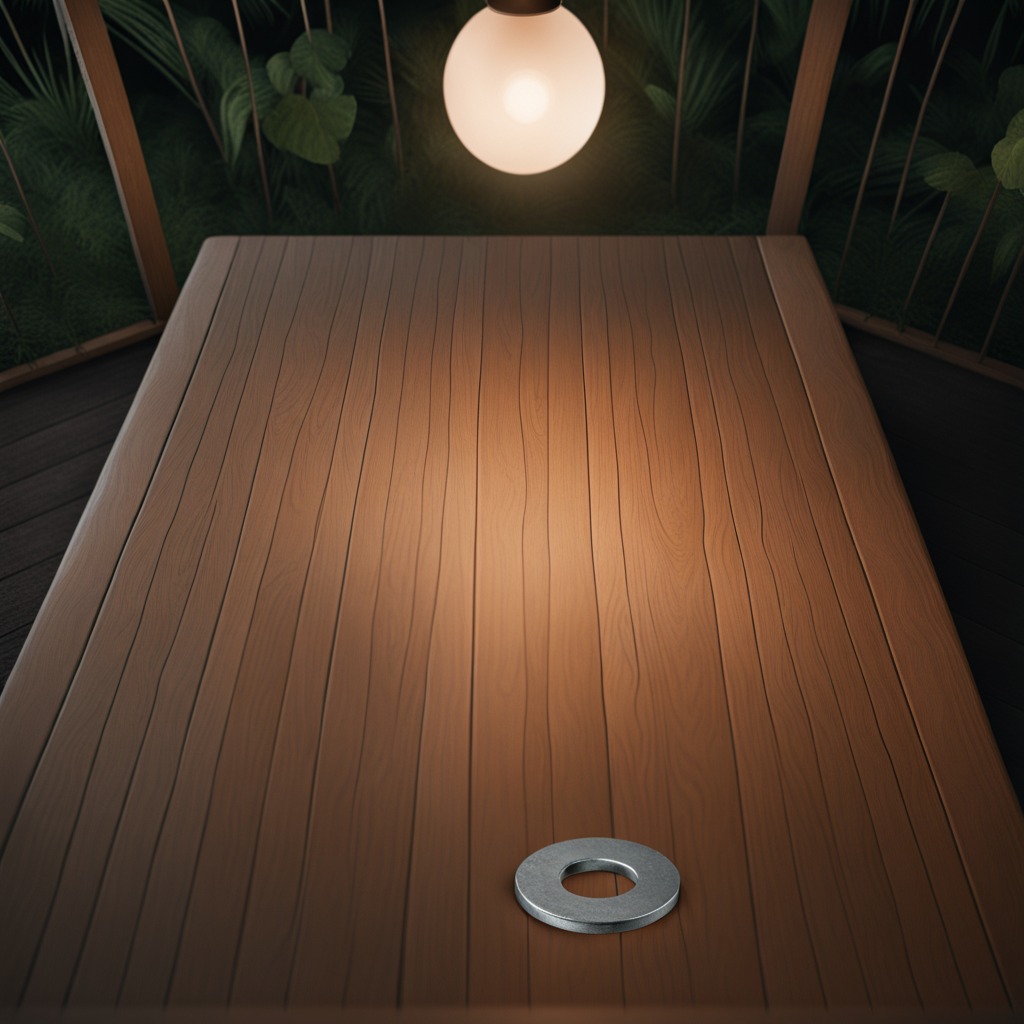
A flat metal washer lying on a wooden table inside a jungle field workshop tent at night dim ambient light soft shadows worn but